Interaction volume radius: 10 \u00c5
Interaction volume height: 40 \u00c5
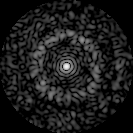
Disorder parameter: 0.8065